Question: I'm having difficulties with this code, getting an IndexOutOfRange error everytime the player hits maxLevel.
After hitting maxLevel, currentEXP will reset to 0, only after hitting 'K' again.

Could it be that I'm missing another if-statement. Maybe inside the while-loop? Encasing the while-loop? What condition would it have?
'''
// Start is called before the first frame update
void Start()
{
expToNextLevel = new int[maxLevel];
expToNextLevel[1] = baseEXP;
for (int i = 2; i < expToNextLevel.Length; i++)
{
expToNextLevel[i] = Mathf.FloorToInt(expToNextLevel[i - 1] * 1.3f);
}
}
// Update is called once per frame
void Update()
{
if (Input.GetKeyDown(KeyCode.K))
{
AddExp(100);
}
}
//Adds EXP and levels up the character
public void AddExp(int expToAdd)
{
currentEXP += expToAdd;
//performs functions as long as playerLevel doesn't exceed maxLevel
if (playerLevel < maxLevel)
{
//level up to the equivalent level with all the exp gain up to that level
while (currentEXP > expToNextLevel[playerLevel])
{
currentEXP -= expToNextLevel[playerLevel];
playerLevel++;
}
} else {
currentEXP = 0;
}
}
'''
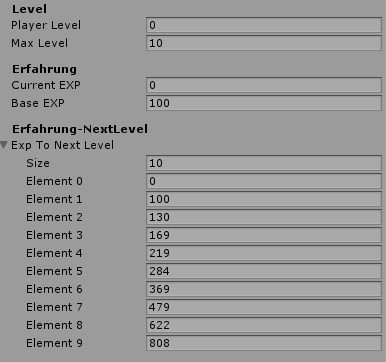
Answer: Instead of checking if the player is max level, just run the code to level the character up until the player hits max level or you run out of EXP. Then check to determine if you need to reset 'currentExp'
'''
public void AddExp(int expToAdd)
{
currentEXP += expToAdd;
// while the player is not max level, level up to the equivalent level with
// all the exp gain up to that level
while (playerLevel < maxLevel && currentEXP > expToNextLevel[playerLevel])
{
currentEXP -= expToNextLevel[playerLevel];
playerLevel++;
}
// If the player has reached max level reset the current EXP
if (playerLevel >= maxLevel)
{
currentEXP = 0;
}
}
'''